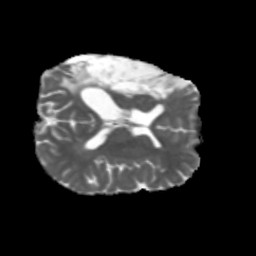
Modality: MD
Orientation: axial
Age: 27
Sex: female
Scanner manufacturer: siemens
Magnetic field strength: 3 T
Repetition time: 5.47 s
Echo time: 0.0854 s